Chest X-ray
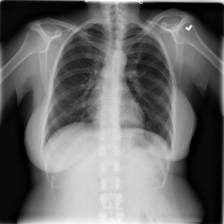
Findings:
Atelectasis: negative
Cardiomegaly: negative
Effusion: negative
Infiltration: negative
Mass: negative
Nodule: negative
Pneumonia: negative
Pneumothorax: negative
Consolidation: negative
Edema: negative
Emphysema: negative
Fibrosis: negative
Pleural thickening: negative
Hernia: negative